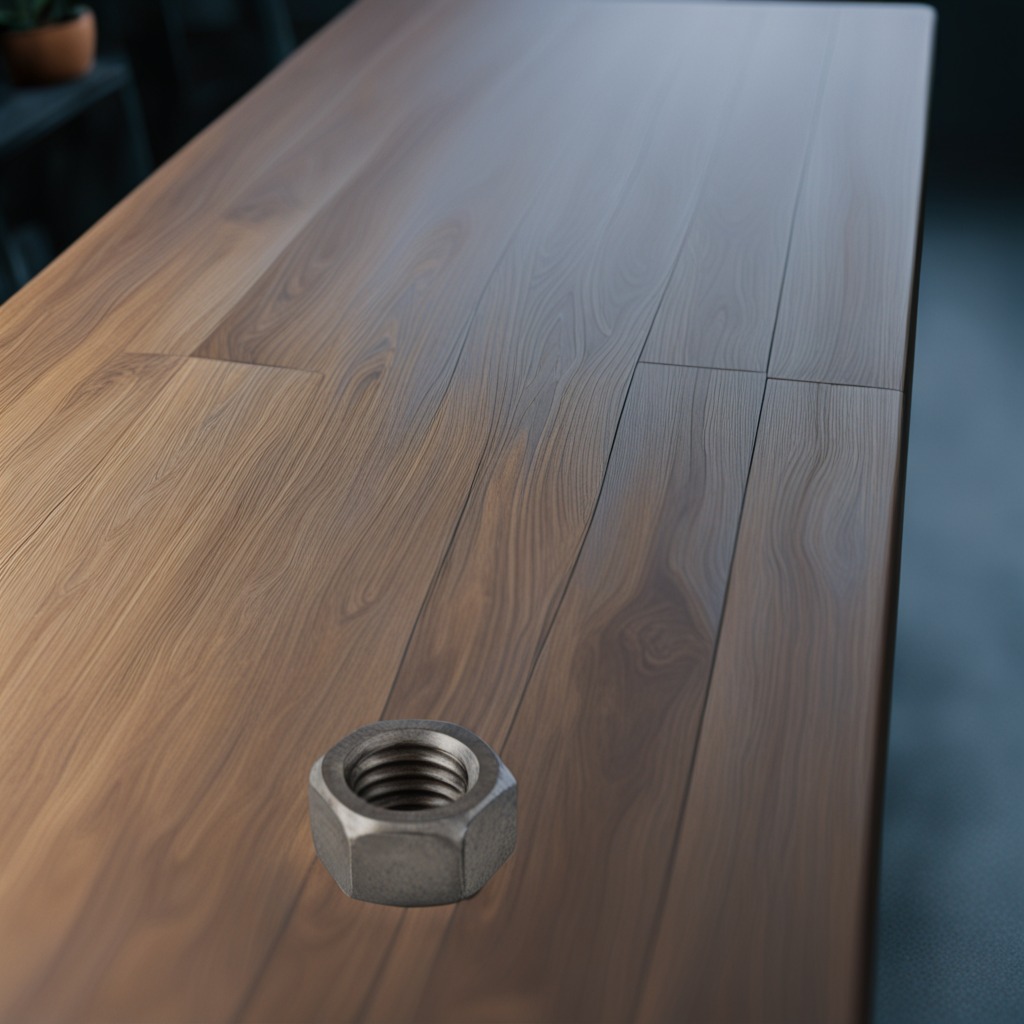
A metal nut is lying on the table.